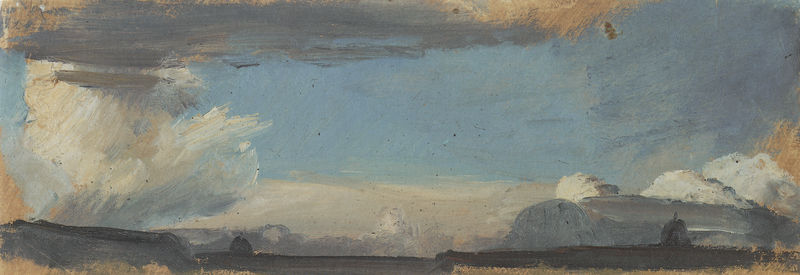
Titel: Wolkenhimmel über langgestreckten Gebäuden mit zwei Kuppeln
Künstler: Karl Blechen
Standort: Berlin
Institution: Kupferstichkabinett
Schlagwörter: baum, berg, blau, felsen, gemälde, gewitter, himmel, meer, schatten, wasser, weiß, wolken, bäume, gelb, grob, impressionismus, landschaft, ocker, see, ausschnitt, braun, grau, hell, licht, orange, pastell, schwarz, skizze, gras, haus, schnee, wiese, wolke, beige, öl, ebene, feld, ferne, horizont, hügel, natur, weite, pastos, sonne, insel, land, england, wald, turm, bewölkt, schiff, schiffe, studie, acker, abstrakt, berge, fläche, gebirge, gletscher, öde, farbe, linien, winter, querformat, unwetter, wetter, duktus, detail, lciht, stimmung, striche, panorama, regen, türme, explosion, linie, kälte, gebilde, strich, leinwand, entwurf, pinsel, farbauftrag, pinselduktus, pinselstrich, unvollendet, horizontal, plateau, schemen, grautöne, ciel, paysage, gewölk, bleu, spachtel, nuage, skizziert, haptik, wolkenloch, wolkenstudie, wolkengebilde, bum, wolkenberge, woljen, malweise, wolkenbild, suctus, wolkentürme